Question: '''
Console.WriteLine("Enter the number of triangles: ");
int n = int.Parse(Console.ReadLine());
for (int i = 0; i < n; i++)
{
for (int j = 0; j < n + 1; j++)
{
for (int k = 0; k < j; k++)
Console.Write("+");
Console.WriteLine();
}
}
'''
The program outputs triangles in a row vertically. How to make the program display them horizontally in a row?

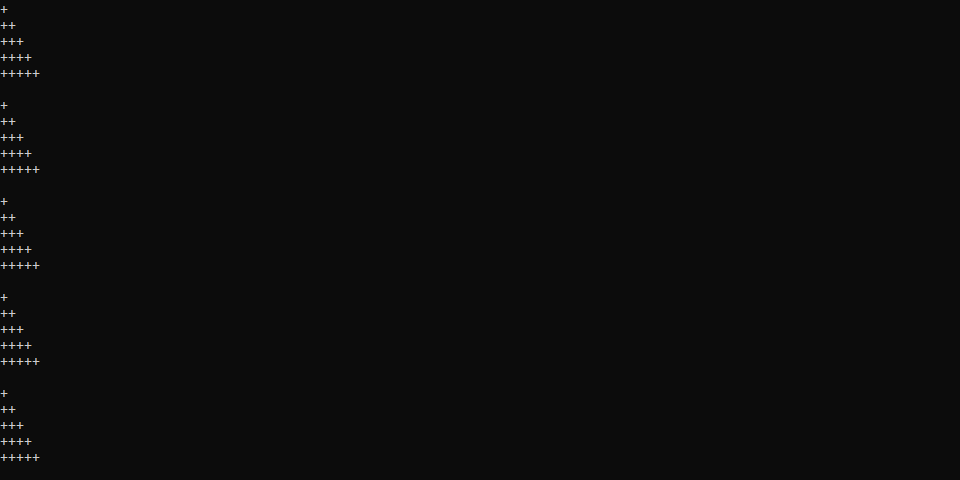
Answer: To write it horizontally, you'll need to store the values somewhere as you populate each line up to 'n'. One option is storing it in an array.
For each triangle, you need to first fill it with '+' symbols, and then fill the remaining with ''.
So for input 5, you would have 5 triangles, each one going from 1 triangle on the first line, 2 triangles on the second line, all the way up to 5 triangles on the fifth line. Once you're done with looping, you should end up with something like this in your array for the first triangle.
'''
var example = new string[] {
"+ "
,"++ "
,"+++ "
,"++++ "
,"+++++"
};
'''
For the second triangle, you would add a space and then extend the existing strings so they become longer.
'''
var example = new string[] {
"+ + "
,"++ ++ "
,"+++ +++ "
,"++++ ++++ "
,"+++++ +++++"
};
'''
And so on and so on up the n-th triangle.
Here's the example code.
'''
Console.WriteLine("Enter the number of triangles: ");
int n = int.Parse(Console.ReadLine());
var lines = new string[n + 1];
for (int i = 0; i < n; i++)
{
for (int j = 0; j < n + 1; j++)
{
// populate from 0 to j with "+" characters
for (int k = 0; k < j; k++)
lines[j] += "+";
// populate from j to n + 1 with " " characters
for (int k = j; k < n + 1; k++)
lines[j] += " ";
}
}
// skip the first row
for (int i = 1; i < n + 1; i++)
Console.WriteLine(lines[i]);
'''
Here's what the output looks like:
'''
Enter the number of triangles:
5
+ + + + +
++ ++ ++ ++ ++
+++ +++ +++ +++ +++
++++ ++++ ++++ ++++ ++++
+++++ +++++ +++++ +++++ +++++
'''